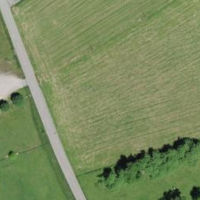
EUNIS habitat code: 24
Species observed at this site:
Tettigonia viridissima